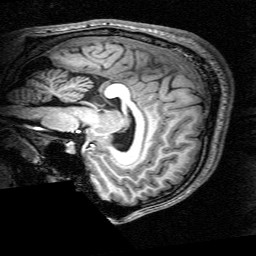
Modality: T1w
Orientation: sagittal